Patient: sex M, age 94
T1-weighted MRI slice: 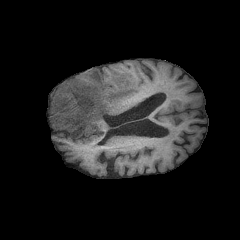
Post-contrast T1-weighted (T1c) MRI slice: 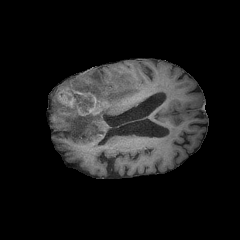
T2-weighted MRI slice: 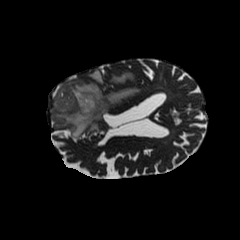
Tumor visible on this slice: yes
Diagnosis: Glioblastoma, IDH-wildtype
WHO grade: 4